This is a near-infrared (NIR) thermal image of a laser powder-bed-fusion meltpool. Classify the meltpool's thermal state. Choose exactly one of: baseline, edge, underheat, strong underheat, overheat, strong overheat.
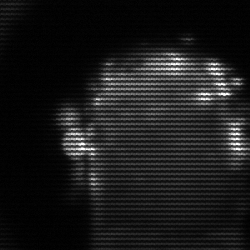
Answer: baseline